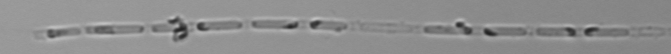
Label: Skeletonema